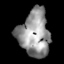
Tissue: skin
Cell type: Epithelial cells
Senescence score: 0.266
Nuclear area (px): 1402
Mean DAPI intensity: 148.138